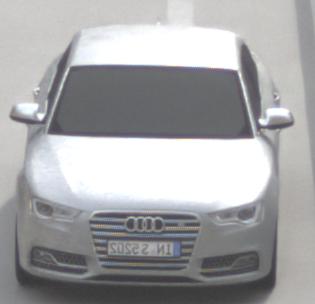
Make: Audi
Model: S5
Detailed model: F5
Model produced from: 2016
Model produced until: 2019
Doors: 2
Color: white
Road condition: dry road
Daytime: morning or afternoon
Contrast: low contrast